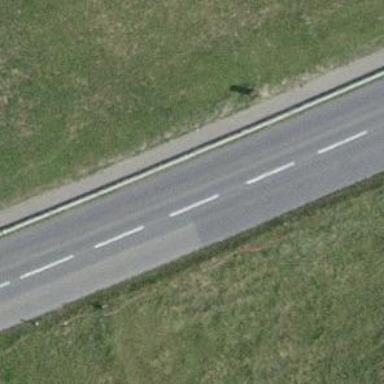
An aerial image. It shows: Secondary road with asphalt surface.